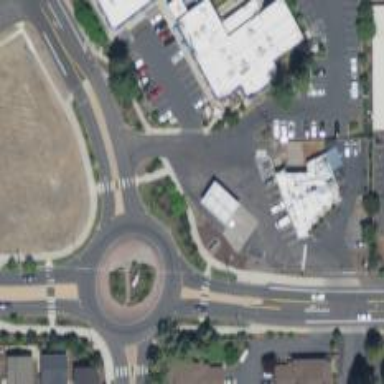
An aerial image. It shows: Secondary road leading to roundabout.